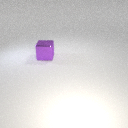
large purple metal cube